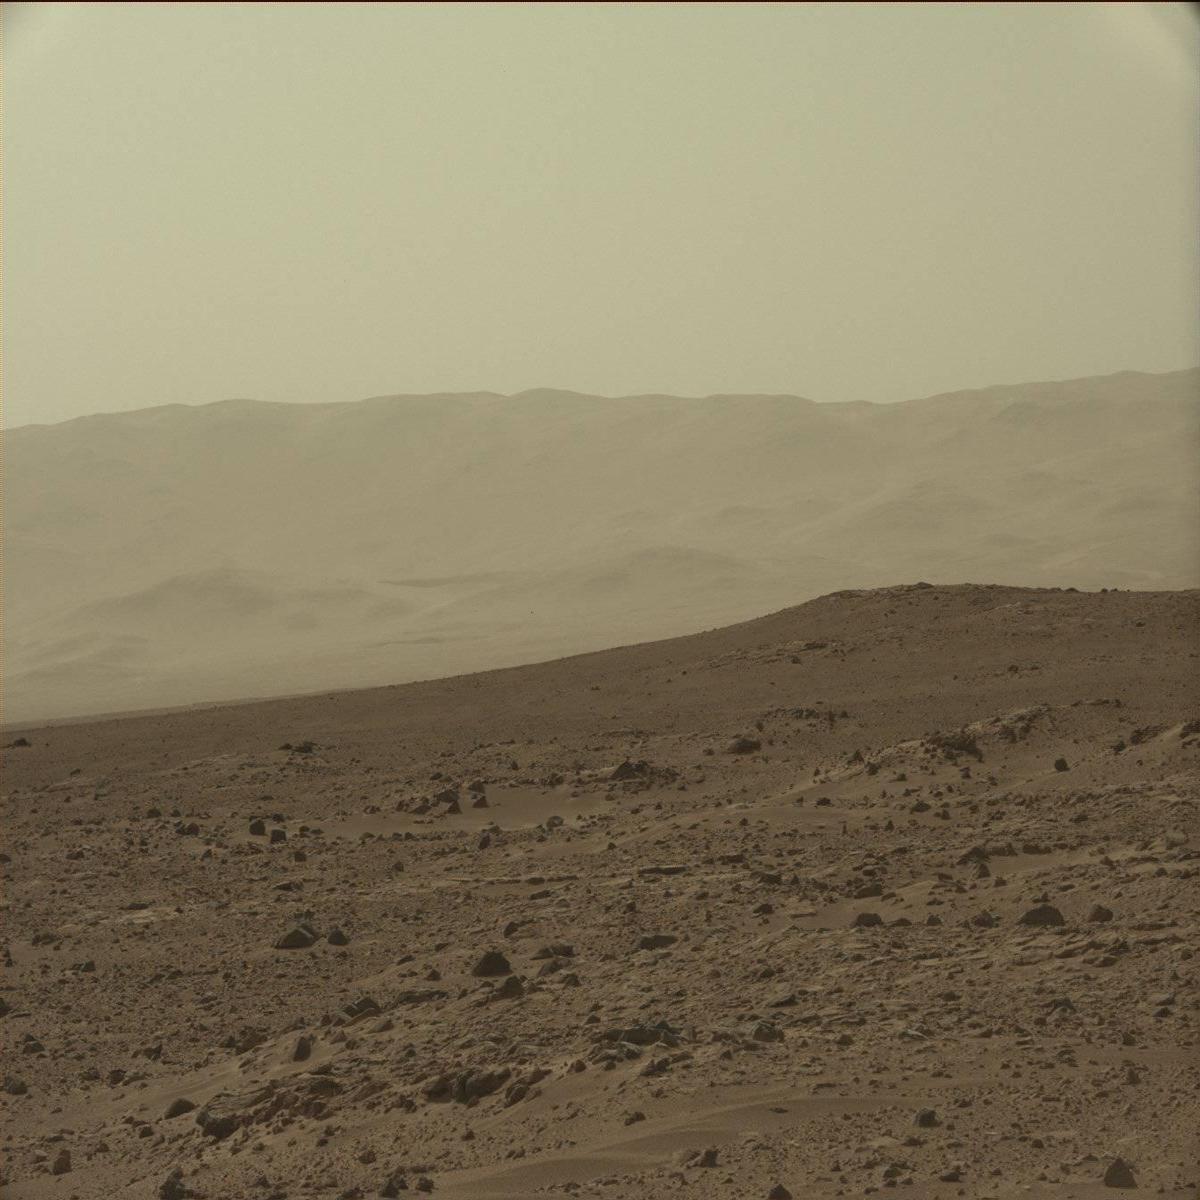
Terrain classes present: Bedrock, Ridge, Sand / Soil, Sky